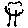
Label: tree